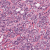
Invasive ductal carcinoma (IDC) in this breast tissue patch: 1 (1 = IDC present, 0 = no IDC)